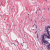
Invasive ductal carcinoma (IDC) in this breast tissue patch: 0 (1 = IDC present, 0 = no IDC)